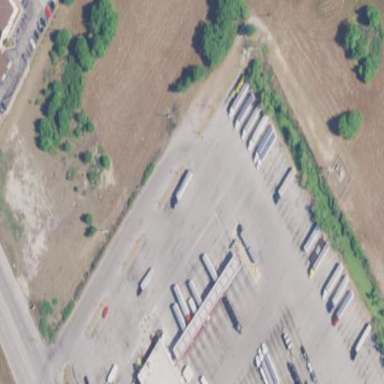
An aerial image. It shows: Parking area.